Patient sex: M
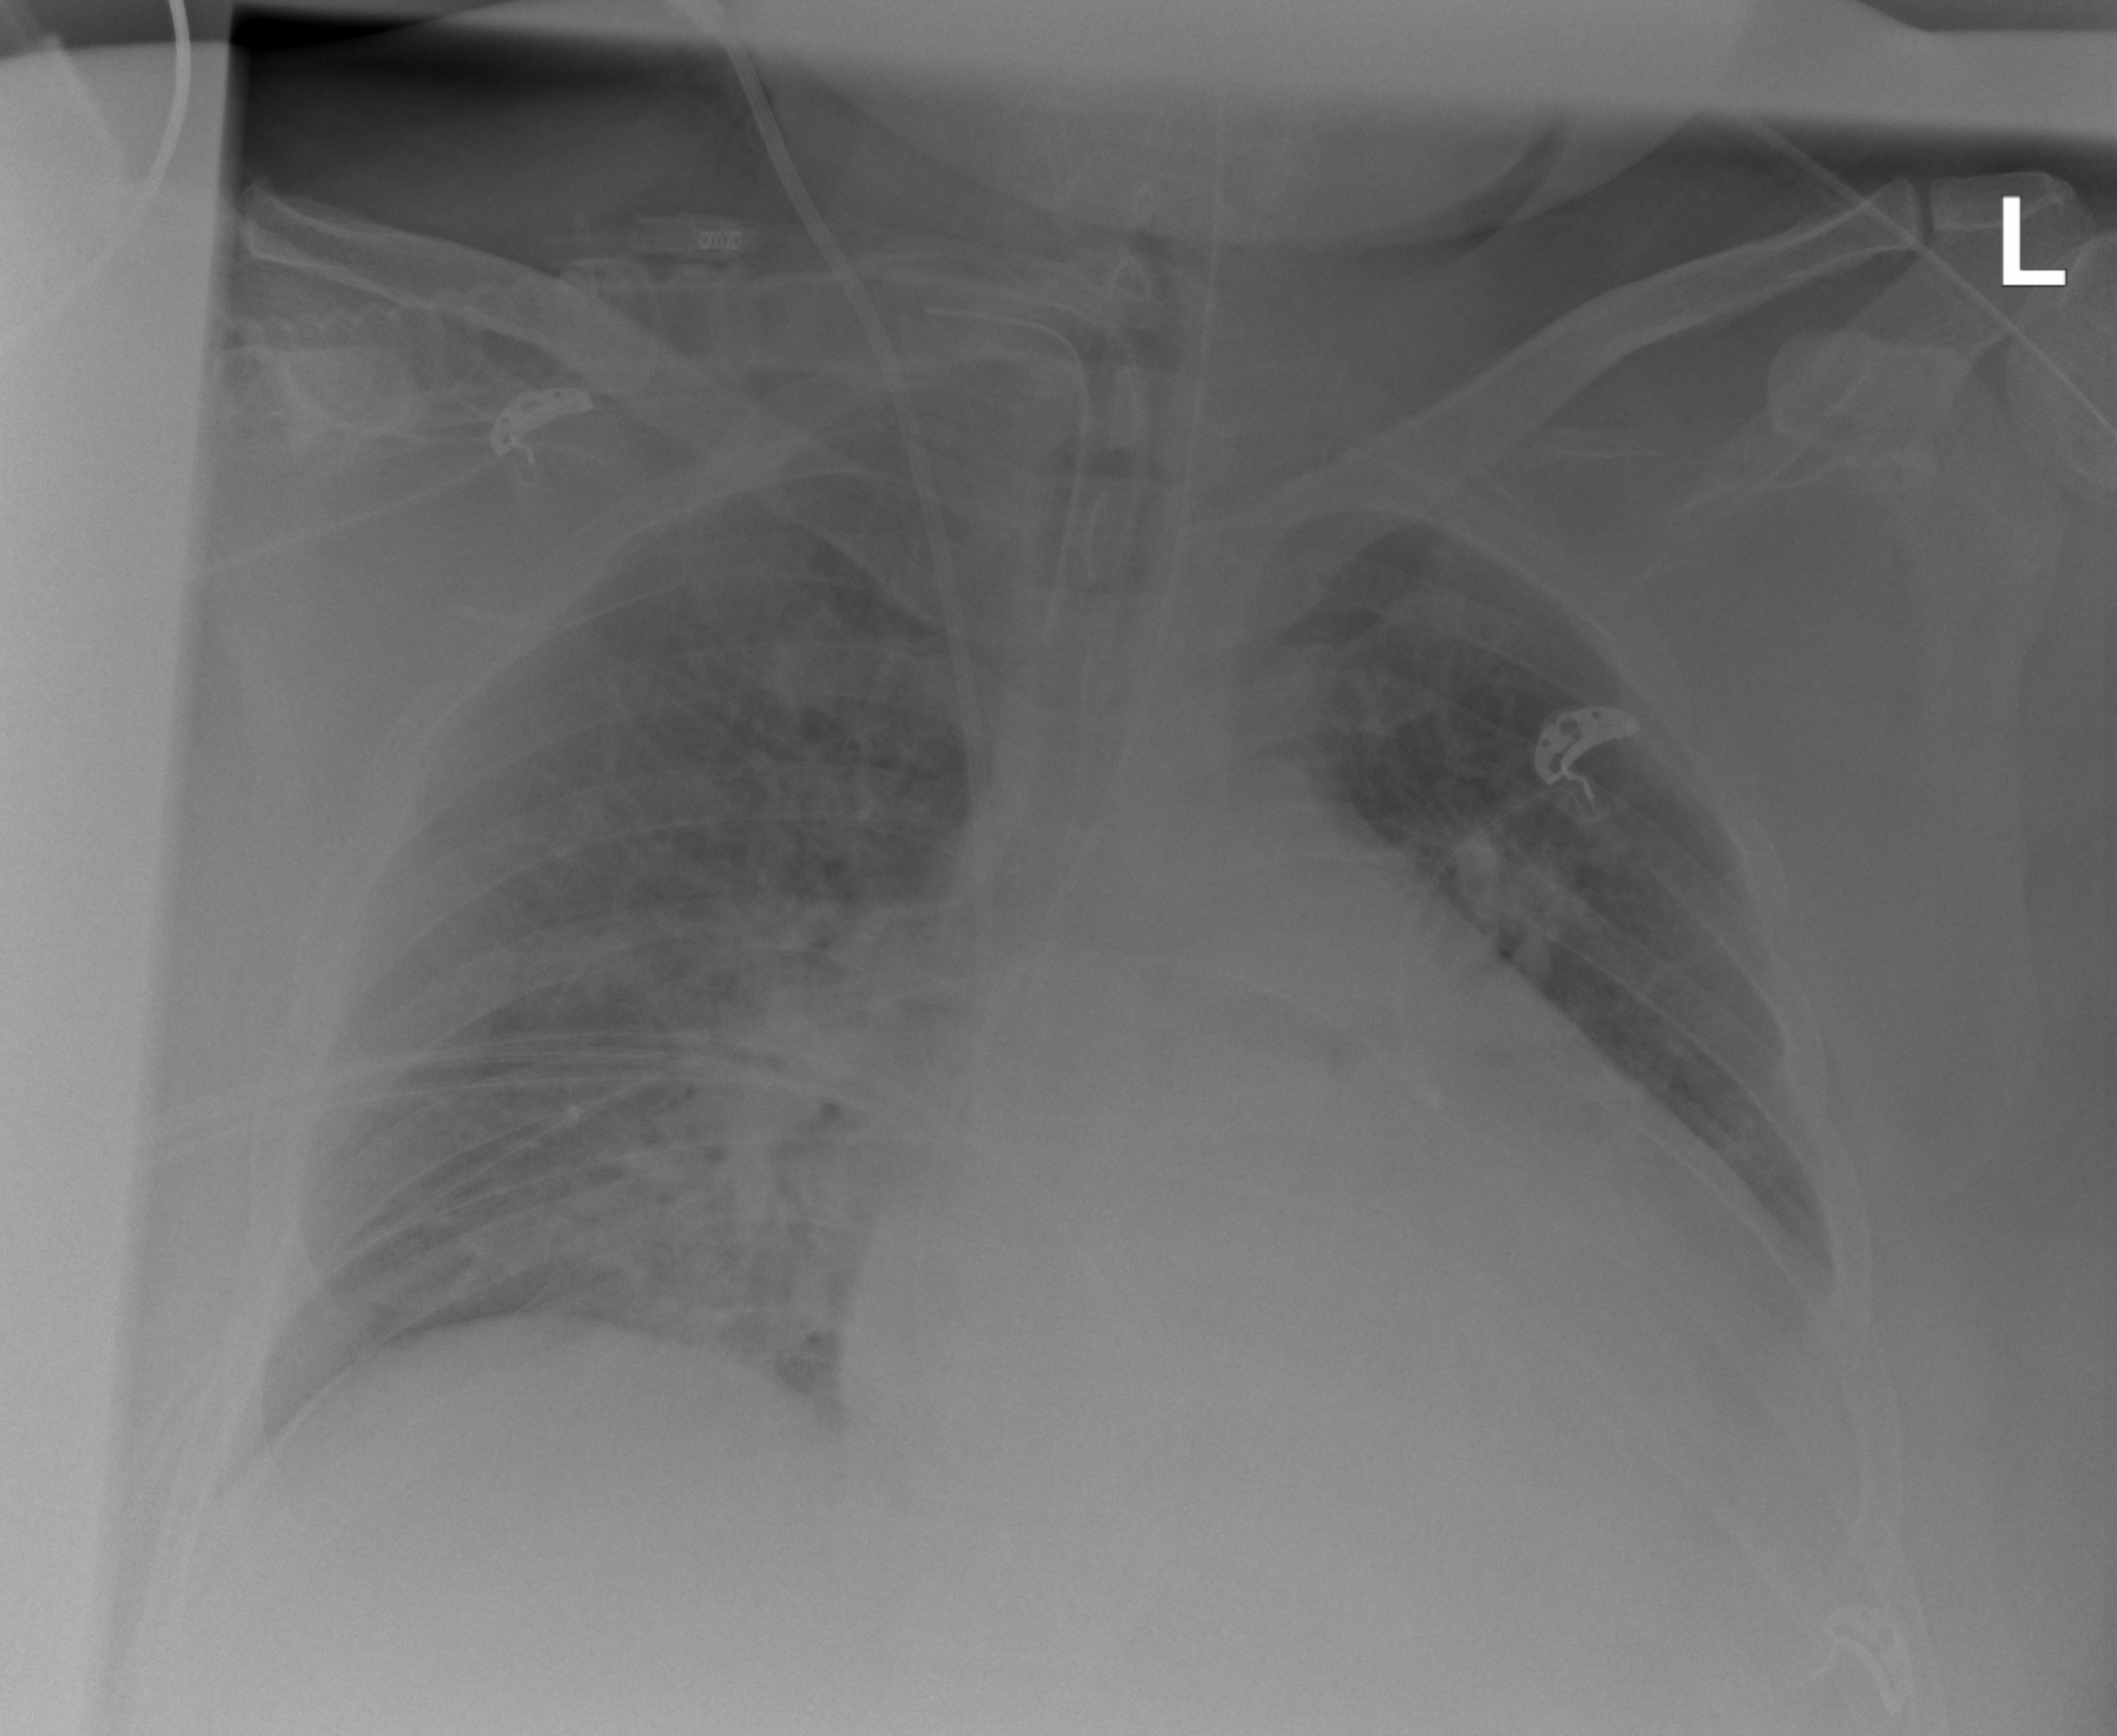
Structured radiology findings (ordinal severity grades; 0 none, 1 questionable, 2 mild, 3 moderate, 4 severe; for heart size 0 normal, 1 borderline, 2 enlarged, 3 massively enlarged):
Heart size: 2
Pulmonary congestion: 2
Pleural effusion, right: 2
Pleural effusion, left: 2
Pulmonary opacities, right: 2
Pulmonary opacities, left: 2
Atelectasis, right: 0
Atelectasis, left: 0